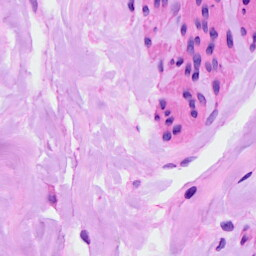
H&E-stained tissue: Ovarian